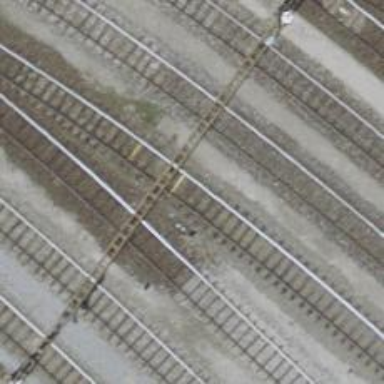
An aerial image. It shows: Single-track electrified railway service yard with contact line for trains.